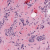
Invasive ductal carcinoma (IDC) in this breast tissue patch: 1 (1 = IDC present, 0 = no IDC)